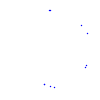
Particle: kaon